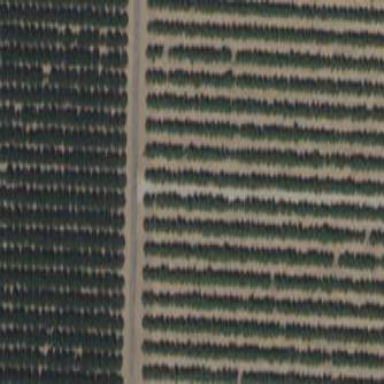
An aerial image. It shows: Orange orchard with rows of vibrant orange trees.